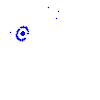
Particle: electron